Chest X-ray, PA view. Patient: 34 years old, sex M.
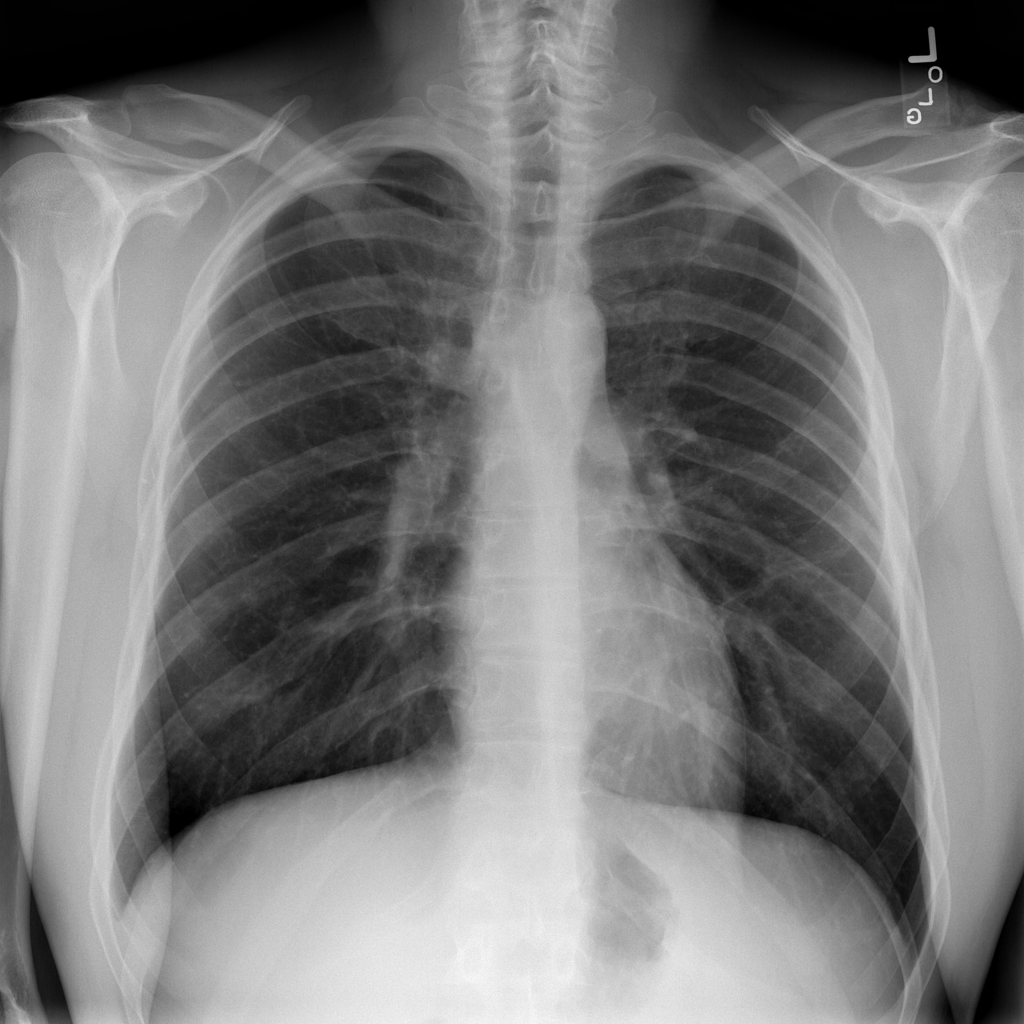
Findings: No Finding